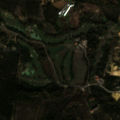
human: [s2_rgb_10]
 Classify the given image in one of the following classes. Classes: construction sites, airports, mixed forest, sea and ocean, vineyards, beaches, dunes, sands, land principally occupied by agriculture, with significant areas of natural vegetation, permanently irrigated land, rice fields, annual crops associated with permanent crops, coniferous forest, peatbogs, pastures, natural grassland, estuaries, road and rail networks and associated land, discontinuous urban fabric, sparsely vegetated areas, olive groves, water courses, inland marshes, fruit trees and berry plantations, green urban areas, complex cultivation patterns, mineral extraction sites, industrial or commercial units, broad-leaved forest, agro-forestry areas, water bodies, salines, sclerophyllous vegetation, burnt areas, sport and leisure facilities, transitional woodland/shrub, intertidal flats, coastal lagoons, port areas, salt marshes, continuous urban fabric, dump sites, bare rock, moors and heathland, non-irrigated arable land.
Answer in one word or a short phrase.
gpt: sport and leisure facilities, land principally occupied by agriculture, with significant areas of natural vegetation, broad-leaved forest, transitional woodland/shrub